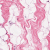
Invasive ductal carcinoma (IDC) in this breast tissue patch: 0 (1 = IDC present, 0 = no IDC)